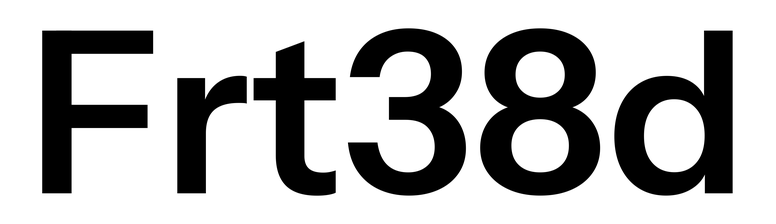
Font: InstrumentSans_SemiBold